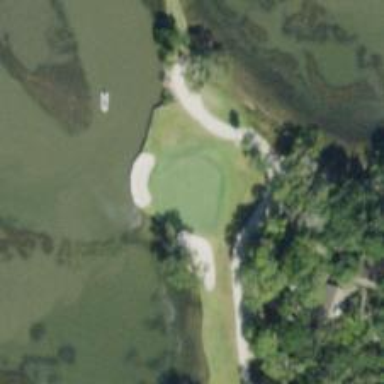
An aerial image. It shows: Golf hole.